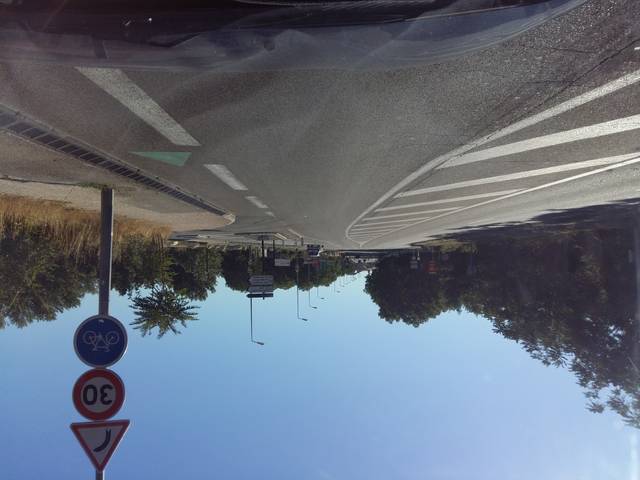
Region: France
Coordinates: 43.953, 4.795